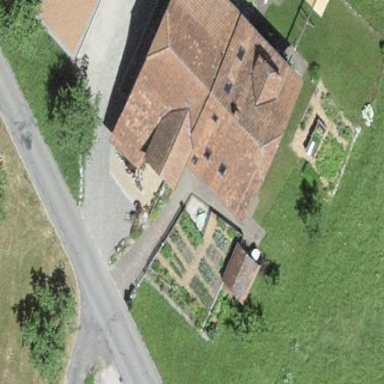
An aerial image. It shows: Farm building with half-hipped roof shape.